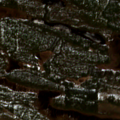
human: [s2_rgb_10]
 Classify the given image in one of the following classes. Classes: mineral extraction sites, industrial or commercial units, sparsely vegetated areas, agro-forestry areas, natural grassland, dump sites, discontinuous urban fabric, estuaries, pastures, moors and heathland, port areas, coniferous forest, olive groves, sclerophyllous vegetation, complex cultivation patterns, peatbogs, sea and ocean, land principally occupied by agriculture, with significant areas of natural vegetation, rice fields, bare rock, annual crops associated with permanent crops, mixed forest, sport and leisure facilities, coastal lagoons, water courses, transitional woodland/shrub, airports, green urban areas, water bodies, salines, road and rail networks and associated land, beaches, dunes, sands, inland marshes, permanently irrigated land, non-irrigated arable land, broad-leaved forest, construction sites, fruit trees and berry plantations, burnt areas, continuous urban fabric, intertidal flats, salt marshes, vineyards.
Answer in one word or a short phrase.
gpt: coniferous forest, mixed forest, transitional woodland/shrub, peatbogs